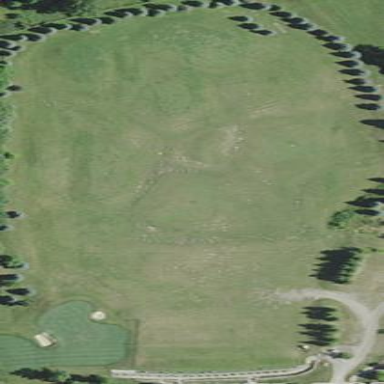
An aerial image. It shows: Grassy area used as driving range for golf.